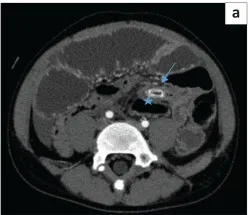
(a-c) (cephalad to caudad): A 12-year-old boy presented with abdominal distension, vomiting and a raised white cell count. Axial CT revealed the abnormal caecal position (blue star) in the left lower quadrant with an anterior cephalad thickened appendix containing an appendicolith (arrow) and adjacent fat stranding.
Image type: radiology (ct)